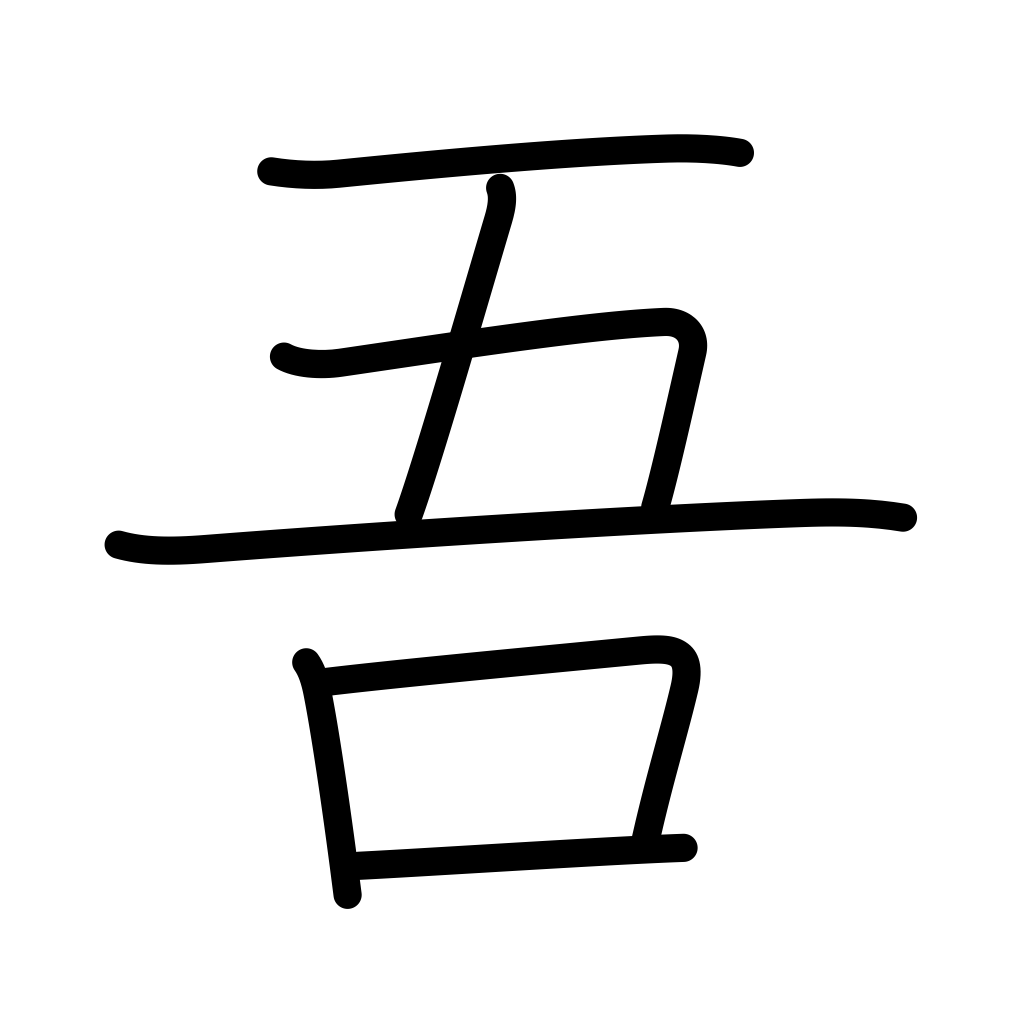
Meaning: I, my, our, one's own